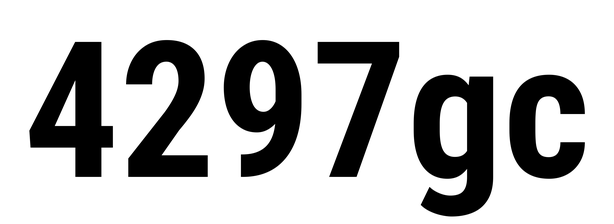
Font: Roboto_Condensed_Bold